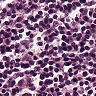
Metastatic tissue present: no